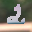
Label: 2